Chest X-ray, AP view. Patient: 71 years old, sex M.
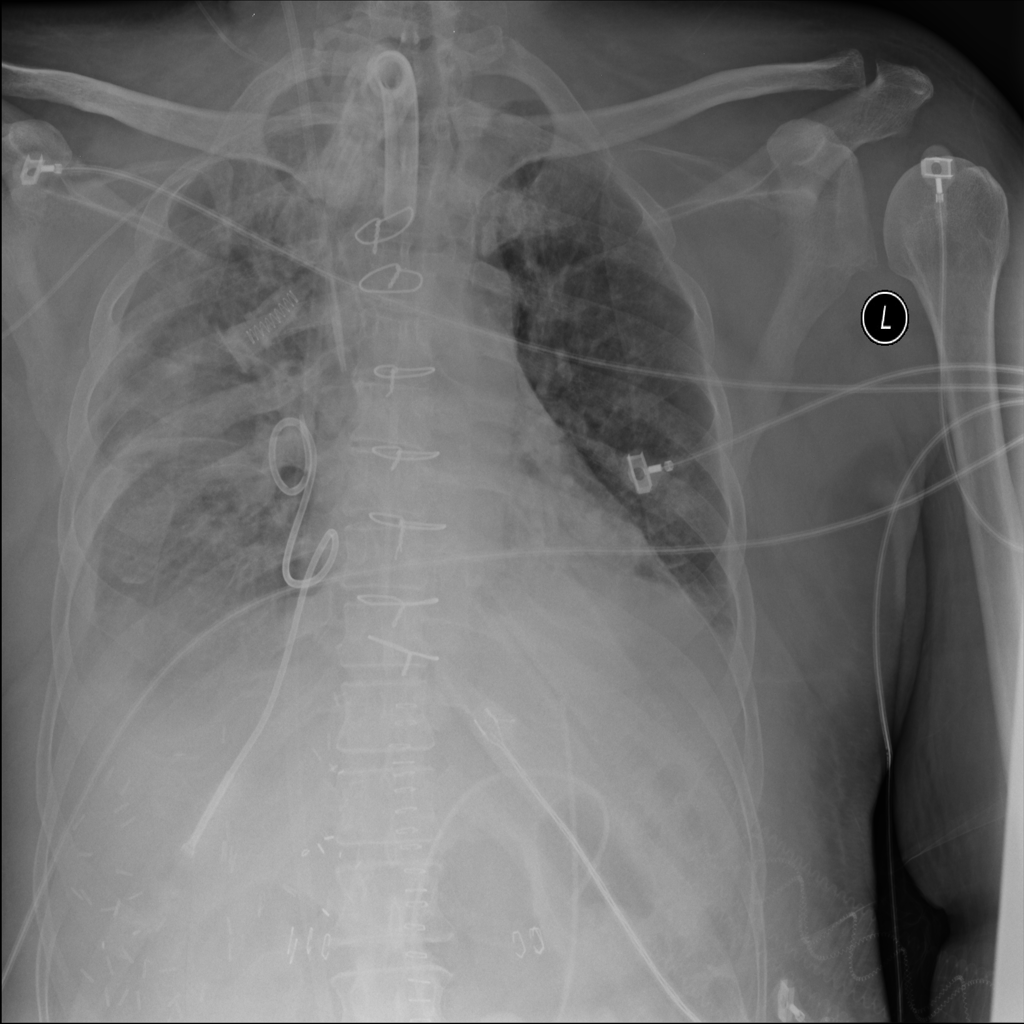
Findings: No Finding